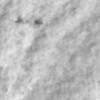
Label: no_change